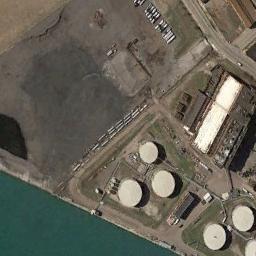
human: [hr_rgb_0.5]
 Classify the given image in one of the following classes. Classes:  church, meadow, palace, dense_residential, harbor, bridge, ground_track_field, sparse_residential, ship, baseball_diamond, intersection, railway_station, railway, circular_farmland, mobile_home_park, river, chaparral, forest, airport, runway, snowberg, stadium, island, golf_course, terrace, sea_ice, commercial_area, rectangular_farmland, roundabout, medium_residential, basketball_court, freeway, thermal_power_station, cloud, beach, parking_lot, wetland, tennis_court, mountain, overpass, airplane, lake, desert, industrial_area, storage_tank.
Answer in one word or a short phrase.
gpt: storage_tank